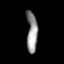
Tissue: prostate
Cell type: T cells
Senescence score: 0.7677
Nuclear area (px): 426
Mean DAPI intensity: 148.5